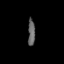
Tissue: prostate
Cell type: Endothelial cells
Senescence score: 0.7154
Nuclear area (px): 186
Mean DAPI intensity: 96.849